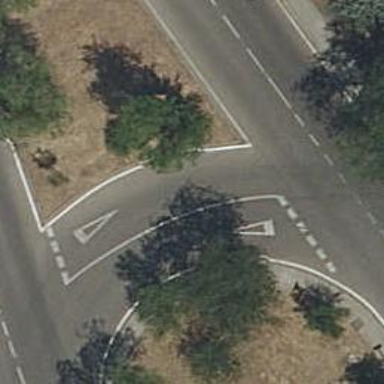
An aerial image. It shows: Road with "give way" sign.